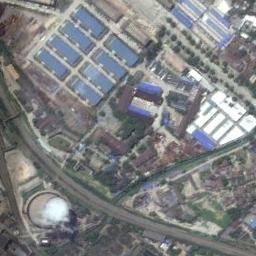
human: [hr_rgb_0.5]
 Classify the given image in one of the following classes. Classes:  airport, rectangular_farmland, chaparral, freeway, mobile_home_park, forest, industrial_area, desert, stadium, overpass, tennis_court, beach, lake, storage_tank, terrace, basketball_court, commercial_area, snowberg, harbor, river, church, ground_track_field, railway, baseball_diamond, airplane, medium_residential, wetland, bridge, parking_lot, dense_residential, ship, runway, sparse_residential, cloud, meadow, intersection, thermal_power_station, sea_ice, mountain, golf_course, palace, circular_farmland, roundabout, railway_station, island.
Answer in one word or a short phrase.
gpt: thermal_power_station